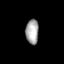
Tissue: prostate
Cell type: T cells
Senescence score: 0.3537
Nuclear area (px): 313
Mean DAPI intensity: 167.214